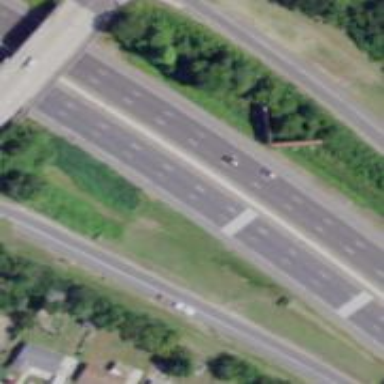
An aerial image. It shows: Urban freeway or expressway.